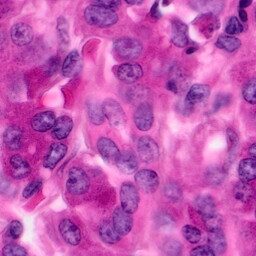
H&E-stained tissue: Pancreatic